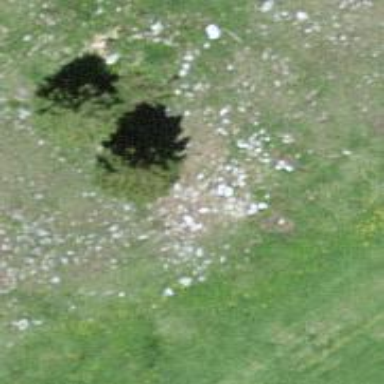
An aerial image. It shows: Needle-leaved tree in natural setting.